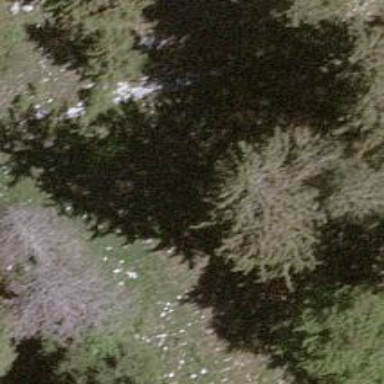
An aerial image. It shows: Single tag "natural: tree."